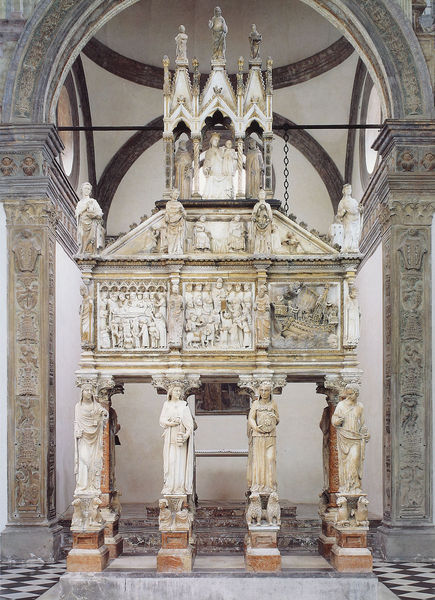
Titel: Schrein des hl. Petrus Martyr
Künstler: Giovanni di Balduccio
Standort: Mailand, S. Eustorgio (EU - I)
Schlagwörter: menschen, marmor, pfeiler, säule, säulen, weiss, dach, tiere, sockel, stein, tragen, kirche, boden, innen, kind, krone, statue, relief, bogen, pflaster, kette, weis, figuren, rundbogen, kuppel, verzierung, foto, fliesen, gravierung, altar, kathedrale, statuen, spitzbogen, christus, grab, jesus, baldachin, heilige, maria, madonna, biblisch, josef, stifter, jungfrauen